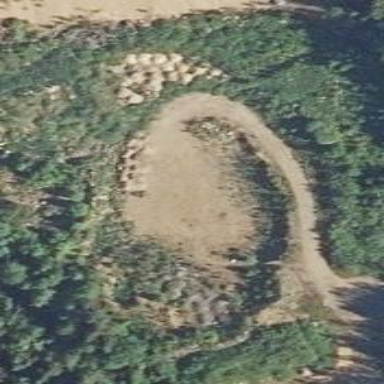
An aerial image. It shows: Quarry with sand mineral.